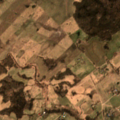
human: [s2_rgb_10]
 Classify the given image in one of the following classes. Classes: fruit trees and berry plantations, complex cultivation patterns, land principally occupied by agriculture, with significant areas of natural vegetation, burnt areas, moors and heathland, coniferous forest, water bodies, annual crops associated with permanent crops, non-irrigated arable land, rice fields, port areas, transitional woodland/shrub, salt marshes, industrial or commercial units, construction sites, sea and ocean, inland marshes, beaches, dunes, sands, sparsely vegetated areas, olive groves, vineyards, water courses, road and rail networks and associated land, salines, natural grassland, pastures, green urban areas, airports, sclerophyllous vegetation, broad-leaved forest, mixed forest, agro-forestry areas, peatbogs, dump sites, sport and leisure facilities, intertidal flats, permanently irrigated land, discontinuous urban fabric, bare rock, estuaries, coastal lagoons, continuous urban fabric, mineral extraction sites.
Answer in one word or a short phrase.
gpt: non-irrigated arable land, pastures, complex cultivation patterns, land principally occupied by agriculture, with significant areas of natural vegetation, broad-leaved forest, transitional woodland/shrub